Current action and preconditions to check: path_clear

Your task: For each precondition in the list above, predict whether it will hold at this action.

Consider the current scene as observed from the mobile robot's camera, and analyze the predicted future states of all dynamic agents (e.g., people, animals, vehicles, or any moving entities) within the NEXT SECOND.

IMPORTANT: Only answer "very likely" if you are absolutely certain—based on strong, clear evidence—that a dynamic agent will violate the precondition in the predicted future state. Do NOT answer "very likely" for unlikely, ambiguous, or low-probability risks.

Ask yourself for each precondition: Is there a high probability, with clear and convincing evidence, that the predicted future states of any dynamic agent will interfere with the predicted future state of the currently executing action within the NEXT SECOND, causing that precondition to fail?

Assess the risk level based on these predictions. Use "likely" or "very likely" if motions create a clear risk of interference.

Use "neutral" or "improbable" if agents are nearby but their predicted paths are clearly diverging or non-conflicting.

Failure Risk Categories: "very improbable", "improbable", "neutral", "likely", "very likely"

Answer Format: Output ONLY the probability_of_failure value from these categories: "very improbable", "improbable", "neutral", "likely", "very likely"

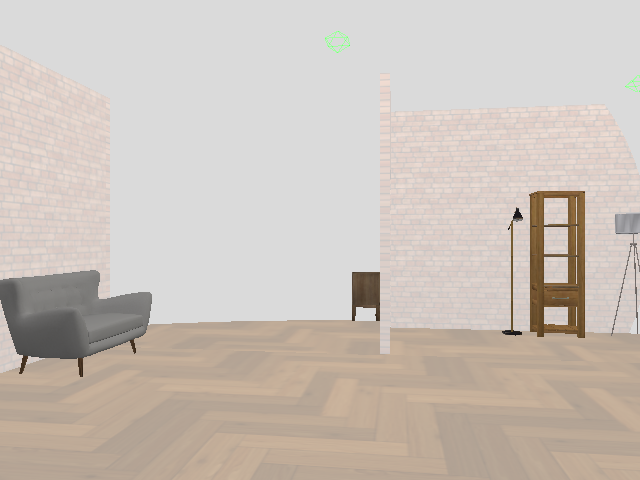

Answer: very improbable